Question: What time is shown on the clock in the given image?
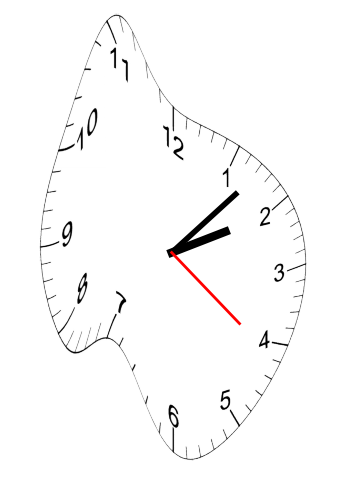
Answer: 02:07:21